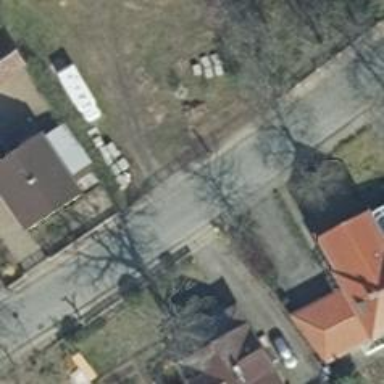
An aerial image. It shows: Residential road.